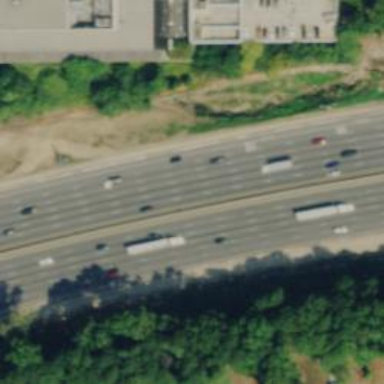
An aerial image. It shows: Motorway.